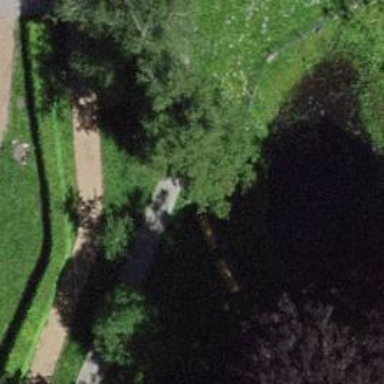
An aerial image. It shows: Bench.